Question: I'm working on a box styling project with Canvas and Javascript, and I can't rotate the text the way I want (written from bottom to the top).
<URL>
<URL>
I followed a tutorial (<URL> and tried to adapt it in my code, but I couldn't make it.

You can find the code on the JSFiddle link below, there's an input where you can type your text and it should be written as the "brand" word in the JSFiddle example.
> <URL>
Everything is in the init() function:
'''
function init() {
var elem = document.getElementById('elem');
var circle_canvas = document.createElement("canvas");
var context = circle_canvas.getContext("2d");
var img = new Image();
img.src = "https://unblast.com/wp-content/uploads/2018/11/Vertical-Product-Box-Mockup-1.jpg";
context.drawImage(img, 0, 0, 500, 650);
circle_canvas.width = 500;
circle_canvas.height = 650;
context.fillStyle = "#000000";
//context.textAlign = 'center';
var UserInput = document.getElementById("UserInput");
context.save();
context.translate( circle_canvas.width - 1, 0 );
UserInput.oninput = function() {
context.clearRect(0, 0, 500, 650);
context.drawImage(img, 0, 0, 500, 650);
var text = UserInput.value;
console.log(text);
if (text.length < 12) {
context.rotate(3*Math.PI/2);
console.log("-12");
context.font = "50px Righteous";
context.fillText(text, -350, -170);
context.restore();
} else {
context.rotate(3*Math.PI/2);
context.font = "25px Righteous";
context.fillText(text, -350, -170);
context.restore();
}
}
elem.appendChild(circle_canvas);
}
init();
'''
I tried a lot a values in the context.rotate() function but in any way my text is upside down.
<URL>
<URL>
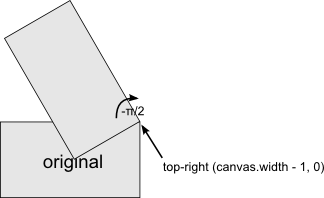
Answer: You're pretty close here. I suggest performing the canvas translation to the middle of the screen ('width / 2, height / 2') and then rotating by 270 degrees:
'''
context.translate(canvas.width / 2, canvas.height / 2);
context.rotate(270 * Math.PI / 180);
'''
Beyond that, I recommend a round of code cleanup to avoid inconsistent variable names and hardcoded numbers (try to make everything proportional to 'img.width' and 'img.height', then avoid literal values. This makes it easier to adjust your code dynamically without having to re-type all of the values. You can access 'img.width' and 'img.height' after the 'img.onload' function fires.
Another useful function is <URL>, which makes it simpler to proportionally scale text size.
Full example:
'''
function init() {
var userInput = document.getElementById("user-input");
var elem = document.getElementById("elem");
var canvas = document.createElement("canvas");
var context = canvas.getContext("2d");
var img = new Image();
img.onload = function () {
canvas.width = img.width / 3;
canvas.height = img.height / 3;
context.drawImage(img, 0, 0, canvas.width, canvas.height);
context.fillStyle = "#000000";
context.textAlign = "center";
elem.appendChild(canvas);
userInput.oninput = function () {
var text = userInput.value;
var textSizePx = 50 - context.measureText(text).width / 10;
context.font = textSizePx + "px Righteous";
context.clearRect(0, 0, canvas.width, canvas.height);
context.drawImage(img, 0, 0, canvas.width, canvas.height);
context.save();
context.translate(canvas.width / 2, canvas.height / 2);
context.rotate(270 * Math.PI / 180);
context.fillText(text, 0, -canvas.width / 20);
context.restore();
}
};
img.src = "https://unblast.com/wp-content/uploads/2018/11/Vertical-Product-Box-Mockup-1.jpg";
}
init();
'''
'''
<div id="elem">
<input type="text" id="user-input" maxlength="15">
</div>
'''
---
With that proof-of-concept working, one problem is that scaling the image on canvas causes visual artifacts. This problem can be overcome <URL> or by scaling down the source image itself, but at this point, it's best to make the image as an element and circumvent the entire problem.
Similarly, there's no obvious reason to render text on canvas either; we can make an element for this as well. Moving text to HTML/CSS gives more power over how it looks (I didn't do much with style here, so it's an exercise to make it blend more naturally into the image).
Here's a rewrite without canvas that looks much cleaner and should be more maintainable:
'''
function init() {
var userInput = document.querySelector("#user-input");
var img = document.querySelector("#product-img");
var imgRect = img.getBoundingClientRect();
var overlayText = document.querySelector("#overlay-text");
var overlay = document.querySelector("#overlay");
overlay.style.width = (imgRect.width * 0.86) + "px";
overlay.style.height = imgRect.height + "px";
userInput.addEventListener("input", function () {
overlayText.innerText = userInput.value;
overlayText.style.fontSize = (50 - userInput.value.length * 2) + "px";
});
}
init();
'''
'''
#product-img {
position: absolute;
}
#overlay {
position: absolute;
display: flex;
}
#overlay-text {
font-family: Verdana, sans-serif;
color: #333;
transform: rotate(270deg);
margin: auto;
cursor: default;
}
'''
'''
<div>
<input type="text" id="user-input" maxlength="15">
</div>
<div id="product-container">
<img id="product-img" src="https://unblast.com/wp-content/uploads/2018/11/Vertical-Product-Box-Mockup-1.jpg" width=666 height=500 />
<div id="overlay">
<div id="overlay-text"></div>
</div>
</div>
'''